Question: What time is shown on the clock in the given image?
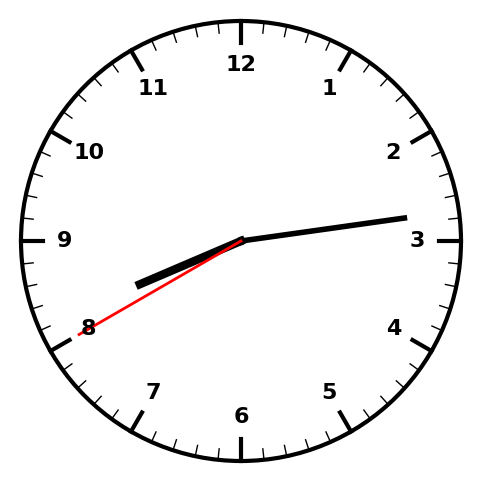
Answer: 08:13:40